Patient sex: F
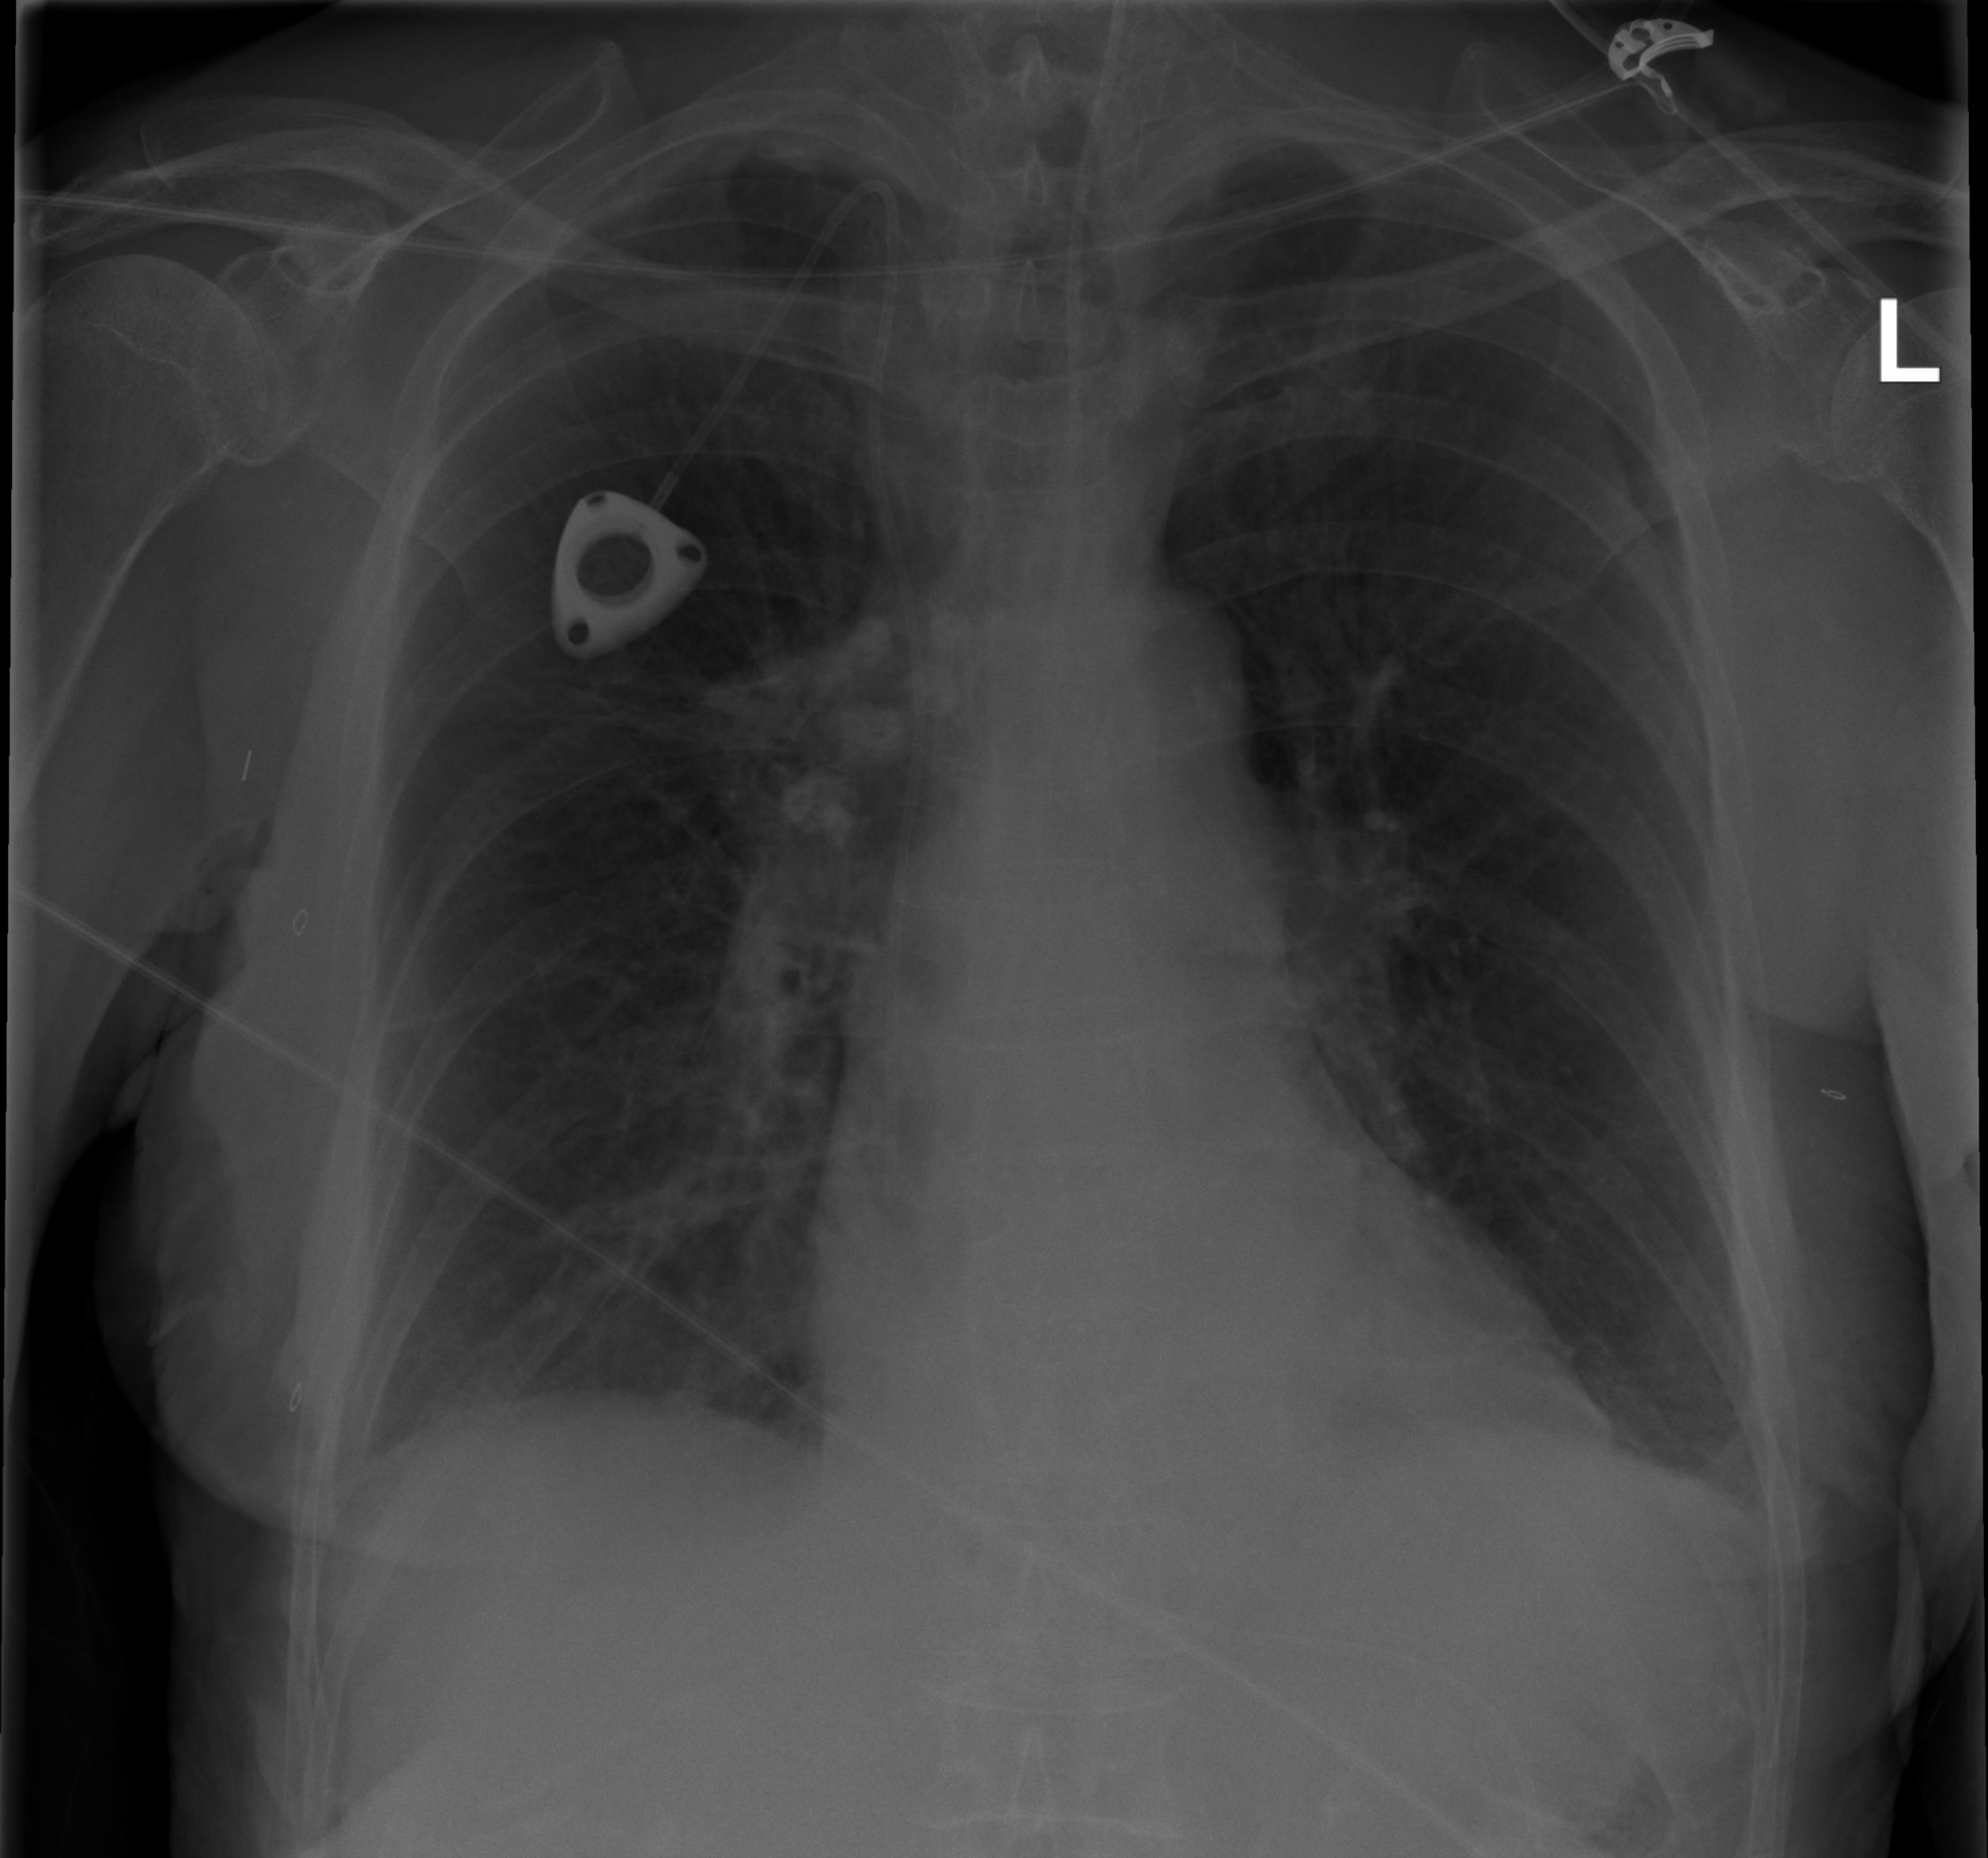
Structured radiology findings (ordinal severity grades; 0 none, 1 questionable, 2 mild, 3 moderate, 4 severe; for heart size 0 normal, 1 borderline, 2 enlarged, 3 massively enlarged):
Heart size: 0
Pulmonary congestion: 0
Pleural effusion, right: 2
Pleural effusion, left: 1
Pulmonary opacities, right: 0
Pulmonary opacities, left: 0
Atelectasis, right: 2
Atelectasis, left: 2